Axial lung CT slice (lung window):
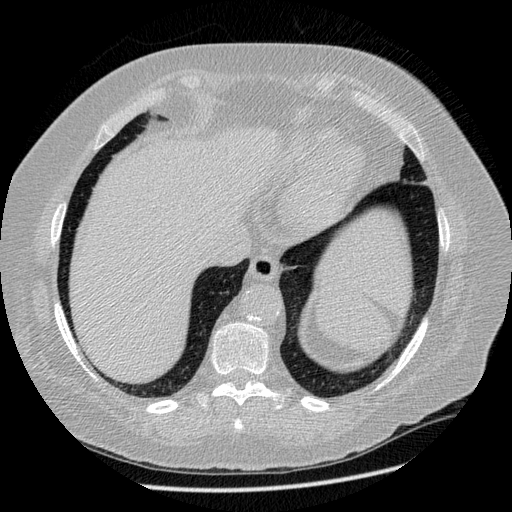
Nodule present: no